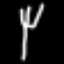
Label: fork